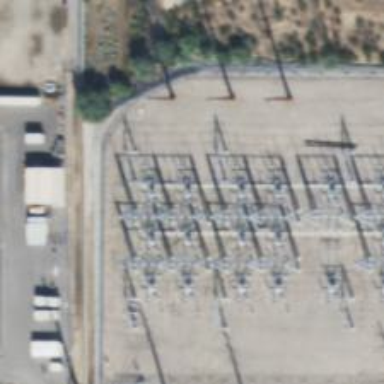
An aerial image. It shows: Switch used for power control.